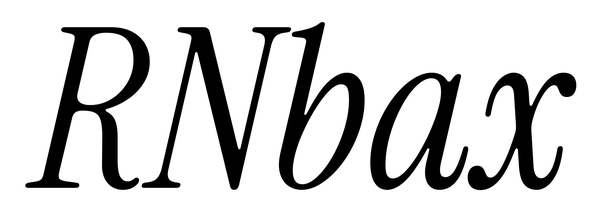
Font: InstrumentSerif-Italic